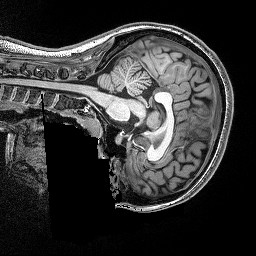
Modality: T1w
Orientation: sagittal
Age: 18
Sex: female
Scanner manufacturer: siemens
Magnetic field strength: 3 T
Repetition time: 2.5 s
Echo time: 0.00343 s